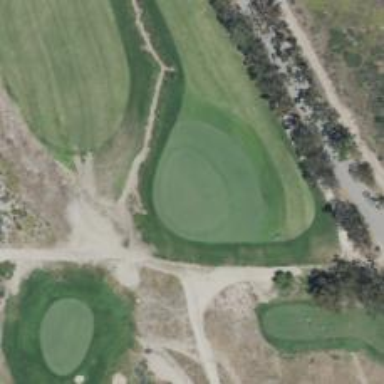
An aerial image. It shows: View of golf hole.